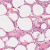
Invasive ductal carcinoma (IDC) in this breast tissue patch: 0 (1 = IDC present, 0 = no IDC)